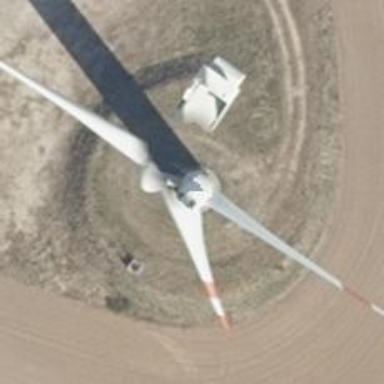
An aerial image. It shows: Wind turbine generator made by Vestas. The generator utilizes wind as its power source and belongs to the horizontal axis type.